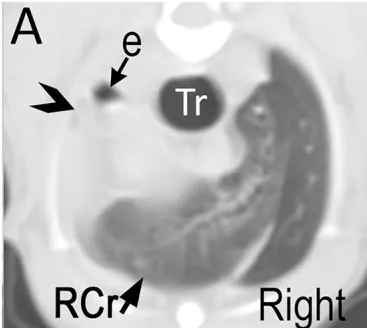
Transverse (3 mm-thick) computed tomographic (CT) images of a Miniature Poodle obtained at 9 months. Using a single slice CT).
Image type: radiology (ct)